【题型】解答题　【知识点】平面几何　【难度】easy
如图，在 $\triangle ABC$ 中，$\angle C = 90^\circ$，$AD$ 是 $\angle BAC$ 的平分线，$O$ 是 $AB$ 上一点，以 $OA$ 为半径的 $\odot O$ 经过点 $D$。

(1) 求证：$BC$ 是 $\odot O$ 切线；

(2) 若 $BD = 5$，$DC = 3$，求 $AC$ 的长。
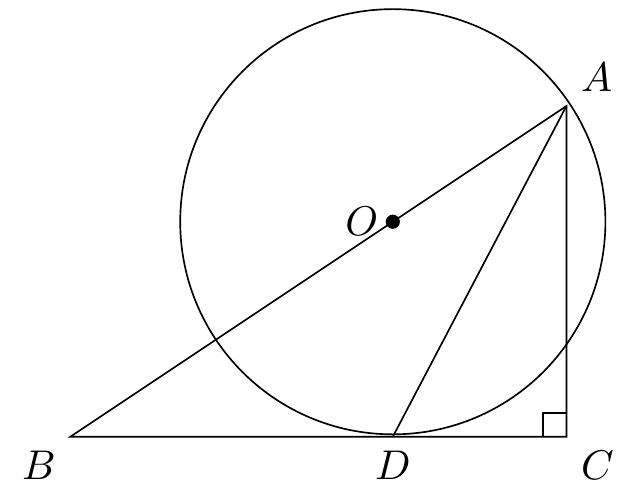
【解答】
(1) 证明：连接 $OD$：

$\because AD$ 是 $\angle BAC$ 的平分线，

$\therefore \angle 1 = \angle 3$。

$\because OA = OD$，

$\therefore \angle 1 = \angle 2$。

$\therefore \angle 2 = \angle 3$。

$\therefore OD \parallel AC$。

$\therefore \angle ODB = \angle ACB = 90^\circ$。

$\therefore OD \perp BC$。

$\therefore BC$ 是 $\odot O$ 切线。

(2) 解：过点 $D$ 作 $DE \perp AB$，

$\because AD$ 是 $\angle BAC$ 的平分线，

$\therefore CD = DE = 3$。

在 $\text{Rt}\triangle BDE$ 中，$\angle BED = 90^\circ$，

由勾股定理得：$BE = \sqrt{BD^2 - DE^2} = \sqrt{5^2 - 3^2} = 4$，

$\because \angle BED = \angle ACB = 90^\circ$，$\angle B = \angle B$，

$\therefore \triangle BDE \sim \triangle BAC$。

$\therefore \frac{BE}{BC} = \frac{DE}{AC}$。

$\therefore \frac{4}{8} = \frac{3}{AC}$，

$\therefore AC = 6$。
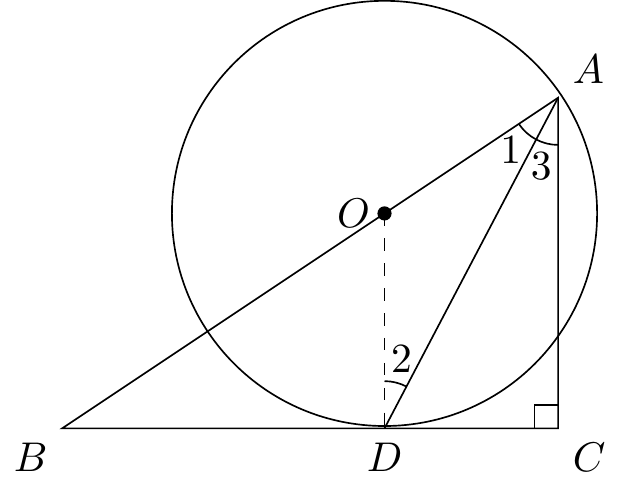
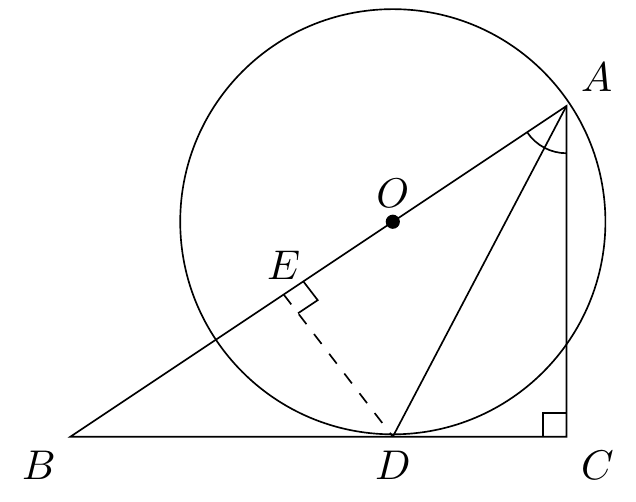